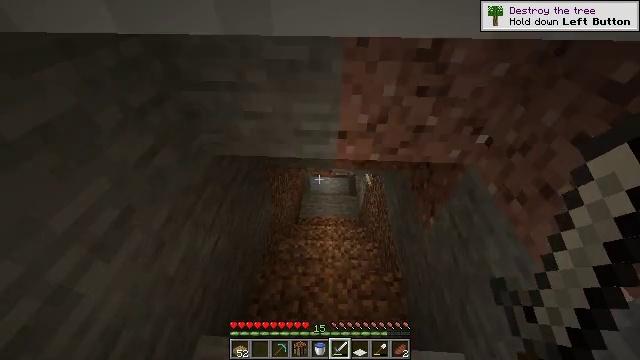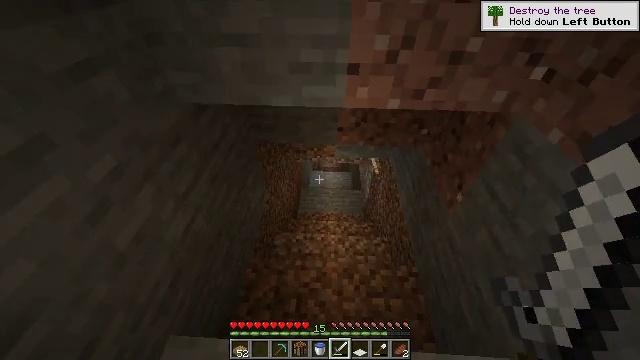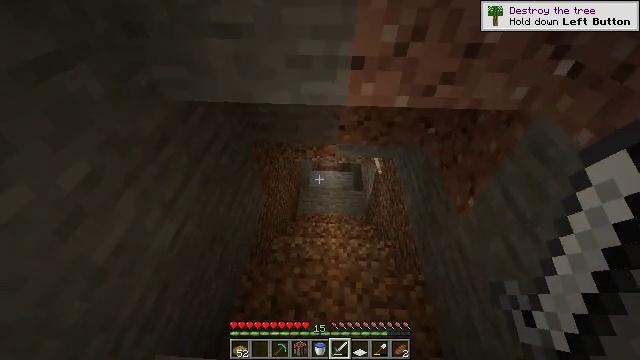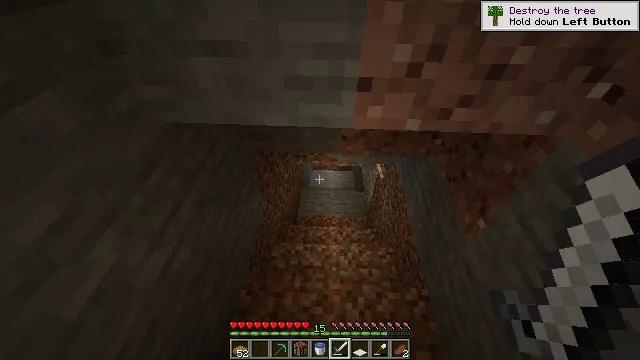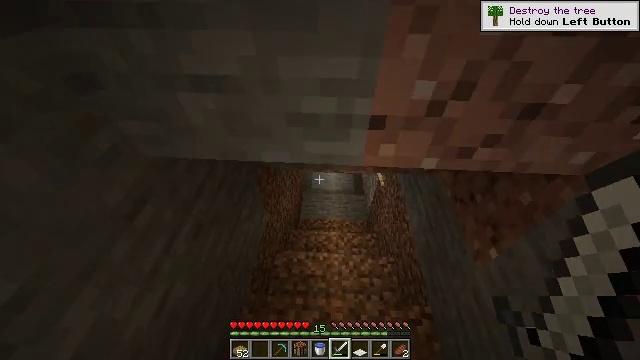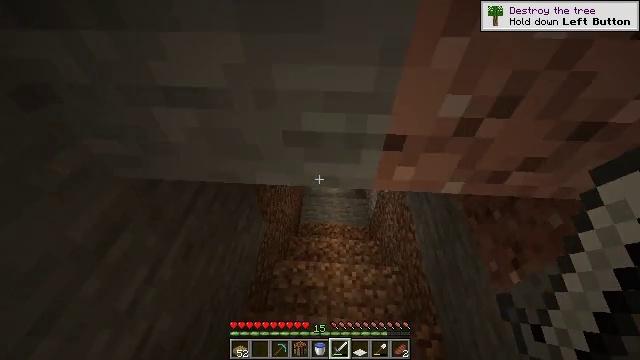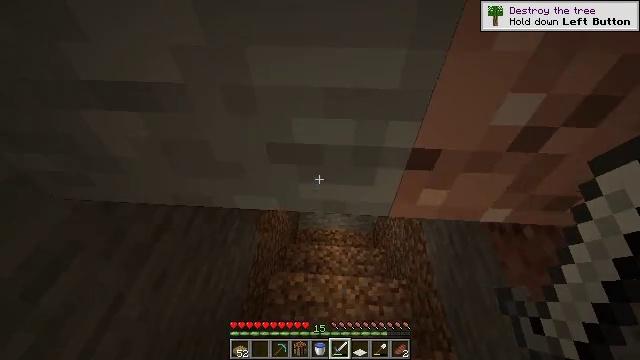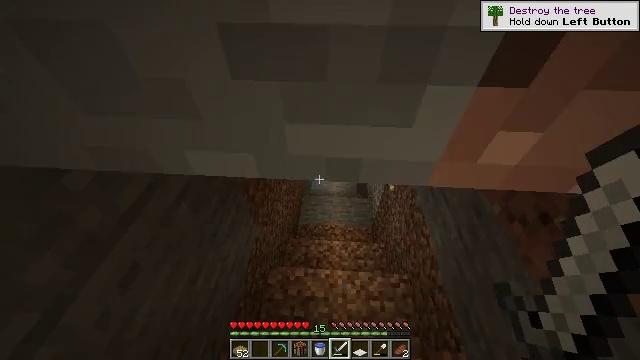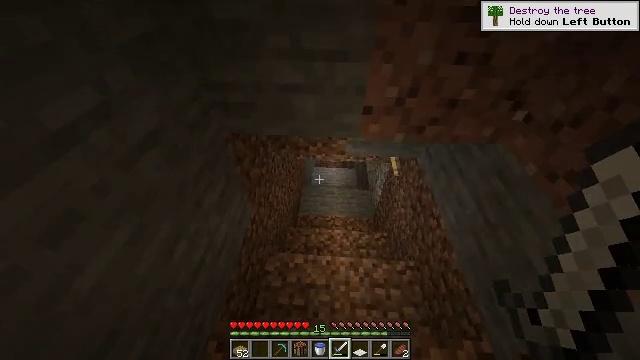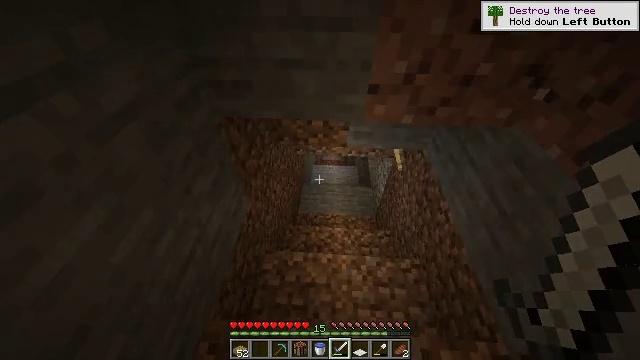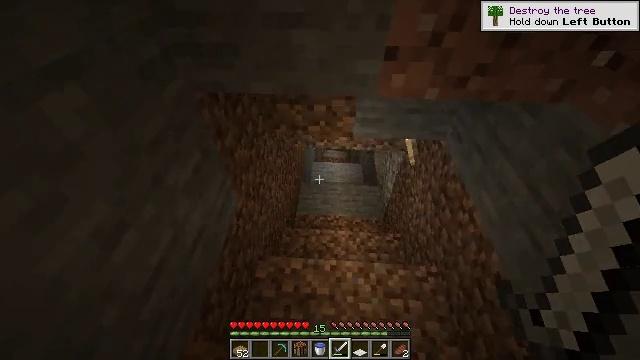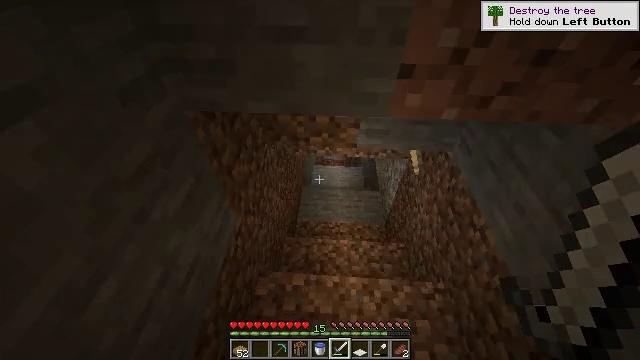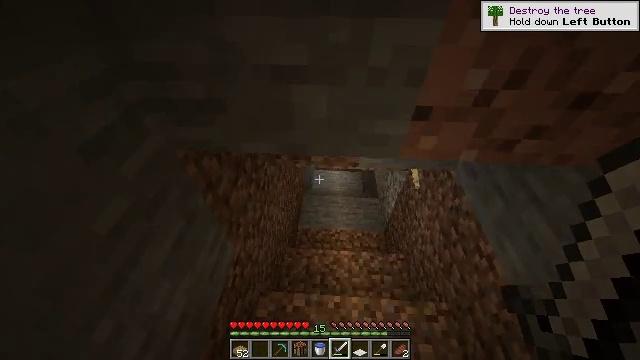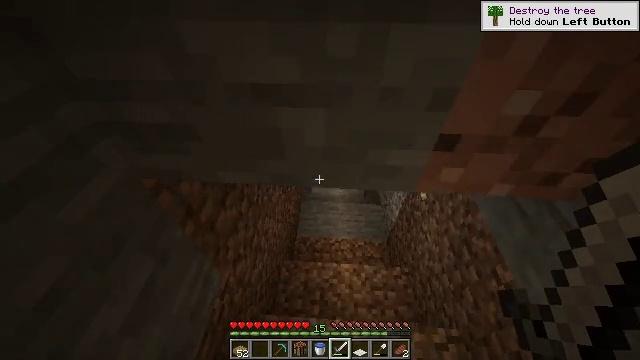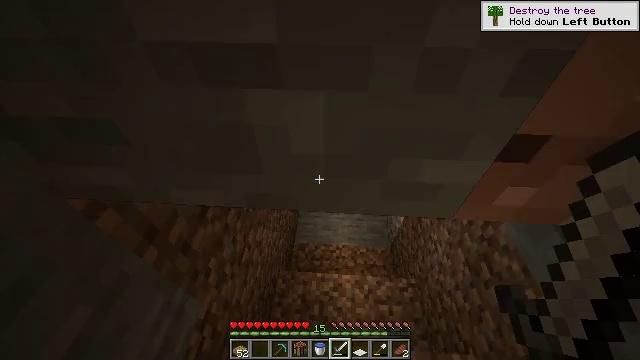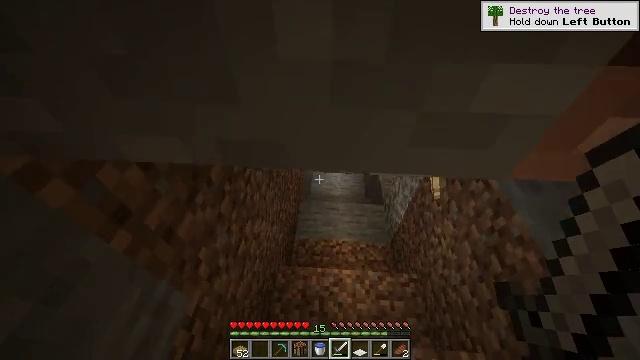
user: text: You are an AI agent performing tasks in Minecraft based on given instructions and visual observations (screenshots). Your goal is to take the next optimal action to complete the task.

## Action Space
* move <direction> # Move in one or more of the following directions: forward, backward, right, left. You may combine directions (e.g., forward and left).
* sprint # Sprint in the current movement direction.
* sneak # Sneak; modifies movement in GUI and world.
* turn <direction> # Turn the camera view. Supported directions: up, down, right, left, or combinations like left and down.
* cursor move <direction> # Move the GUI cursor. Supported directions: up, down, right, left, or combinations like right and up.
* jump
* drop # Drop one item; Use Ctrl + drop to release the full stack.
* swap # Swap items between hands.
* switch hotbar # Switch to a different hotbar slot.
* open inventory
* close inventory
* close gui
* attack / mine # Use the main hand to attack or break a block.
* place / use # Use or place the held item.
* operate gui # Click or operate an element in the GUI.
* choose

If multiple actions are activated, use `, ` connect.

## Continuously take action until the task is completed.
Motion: motion action
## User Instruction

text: Retrieve oak planks from the wooden block.
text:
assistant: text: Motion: move forward, sprint
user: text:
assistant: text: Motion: move forward, sprint
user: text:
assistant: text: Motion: move forward, sprint
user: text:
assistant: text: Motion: move forward, sprint
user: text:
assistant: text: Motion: move forward, sprint
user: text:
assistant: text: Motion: move forward, sprint
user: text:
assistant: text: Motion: move forward, sprint
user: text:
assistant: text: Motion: move forward, sprint
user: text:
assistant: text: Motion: move forward, sprint
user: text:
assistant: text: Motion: move forward, sprint
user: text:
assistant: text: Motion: move forward, sprint
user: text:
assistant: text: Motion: move forward, sprint
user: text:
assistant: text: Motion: move forward, sprint
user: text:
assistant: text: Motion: move forward, sprint
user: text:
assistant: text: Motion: move forward, sprint
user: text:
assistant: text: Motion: move forward, sprint
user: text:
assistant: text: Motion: move forward, sprint
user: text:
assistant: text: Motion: move forward, sprint
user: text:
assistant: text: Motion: move forward, sprint
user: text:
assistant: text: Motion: move forward, sprint
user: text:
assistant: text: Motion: move forward, sprint
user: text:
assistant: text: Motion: move forward, sprint
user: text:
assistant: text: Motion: move forward, sprint
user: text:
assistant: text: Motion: move forward, sprint
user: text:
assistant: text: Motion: move forward, sprint
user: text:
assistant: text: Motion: move forward, sprint
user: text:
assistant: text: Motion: move forward, sprint
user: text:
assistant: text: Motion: move forward, sprint
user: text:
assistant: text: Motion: move forward, sprint
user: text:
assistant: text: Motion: move forward, sprint